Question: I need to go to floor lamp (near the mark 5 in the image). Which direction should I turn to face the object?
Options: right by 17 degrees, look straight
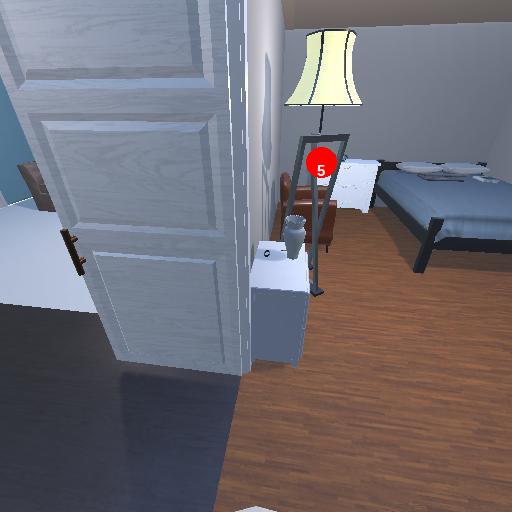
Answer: right by 17 degrees